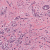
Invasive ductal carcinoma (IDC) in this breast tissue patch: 1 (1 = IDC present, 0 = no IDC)